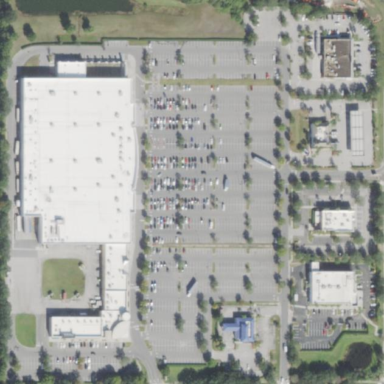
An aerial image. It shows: Retail area.